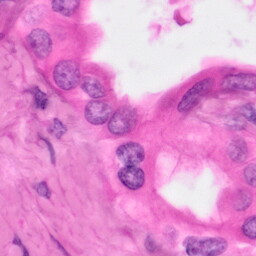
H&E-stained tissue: Pancreatic